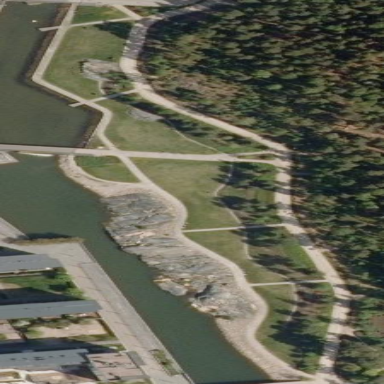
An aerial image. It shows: Lovely park for leisure and relaxation.